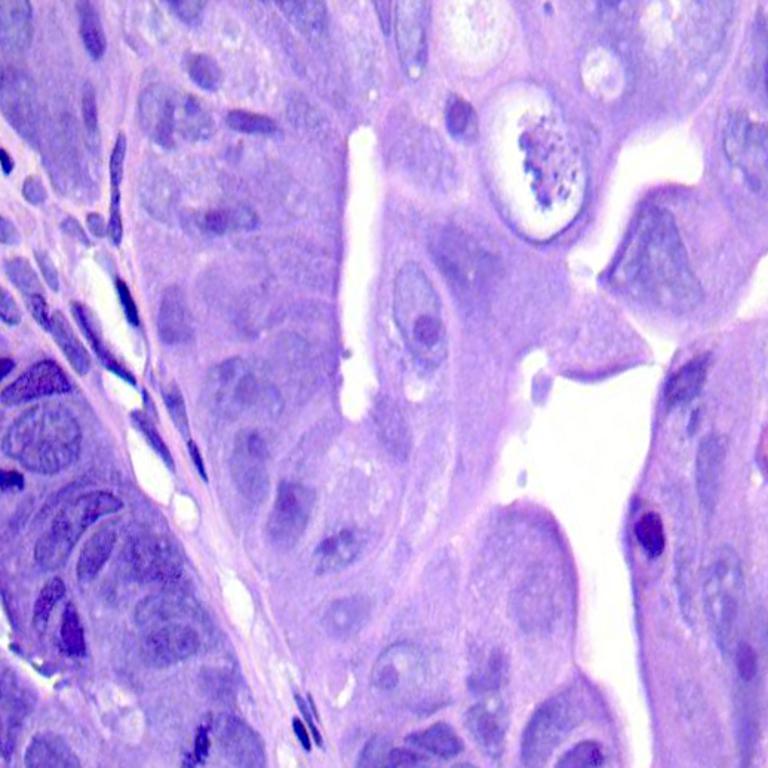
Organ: colon
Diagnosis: adenocarcinomas